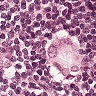
Metastatic tissue present: yes